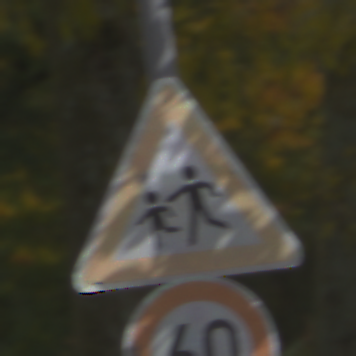
Verkehrszeichen: KinderRechts
Zusatzzeichen unten: Geschwindigkeit60
Umgebung: Outdoor, Nature
Tageszeit: Midday
Wetter: Overcast
Licht: Natural
Jahreszeit: Autumn
Kontrast: LowContrast